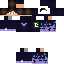
A male human skin with dark skin, wearing brown long hair dressed in a blue tshirt and black pants, featuring a closed mouth.